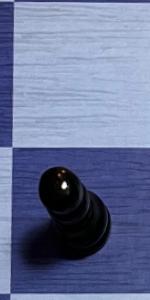
Label: Pawn_Black